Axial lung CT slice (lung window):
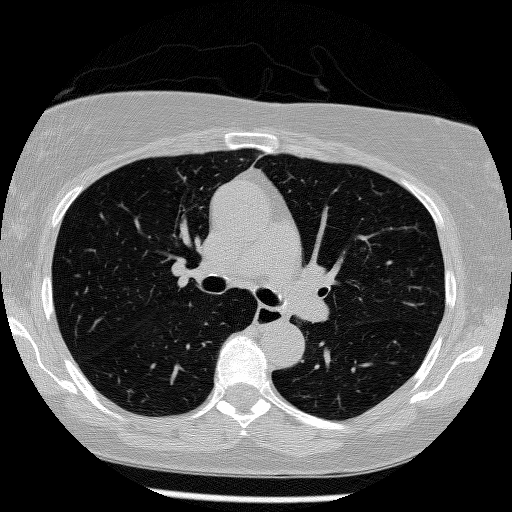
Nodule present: no